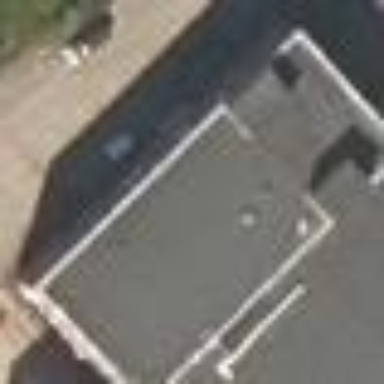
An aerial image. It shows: Building part with flat roof.